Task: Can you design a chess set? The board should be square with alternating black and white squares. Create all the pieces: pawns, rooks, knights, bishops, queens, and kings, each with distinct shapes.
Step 1136:
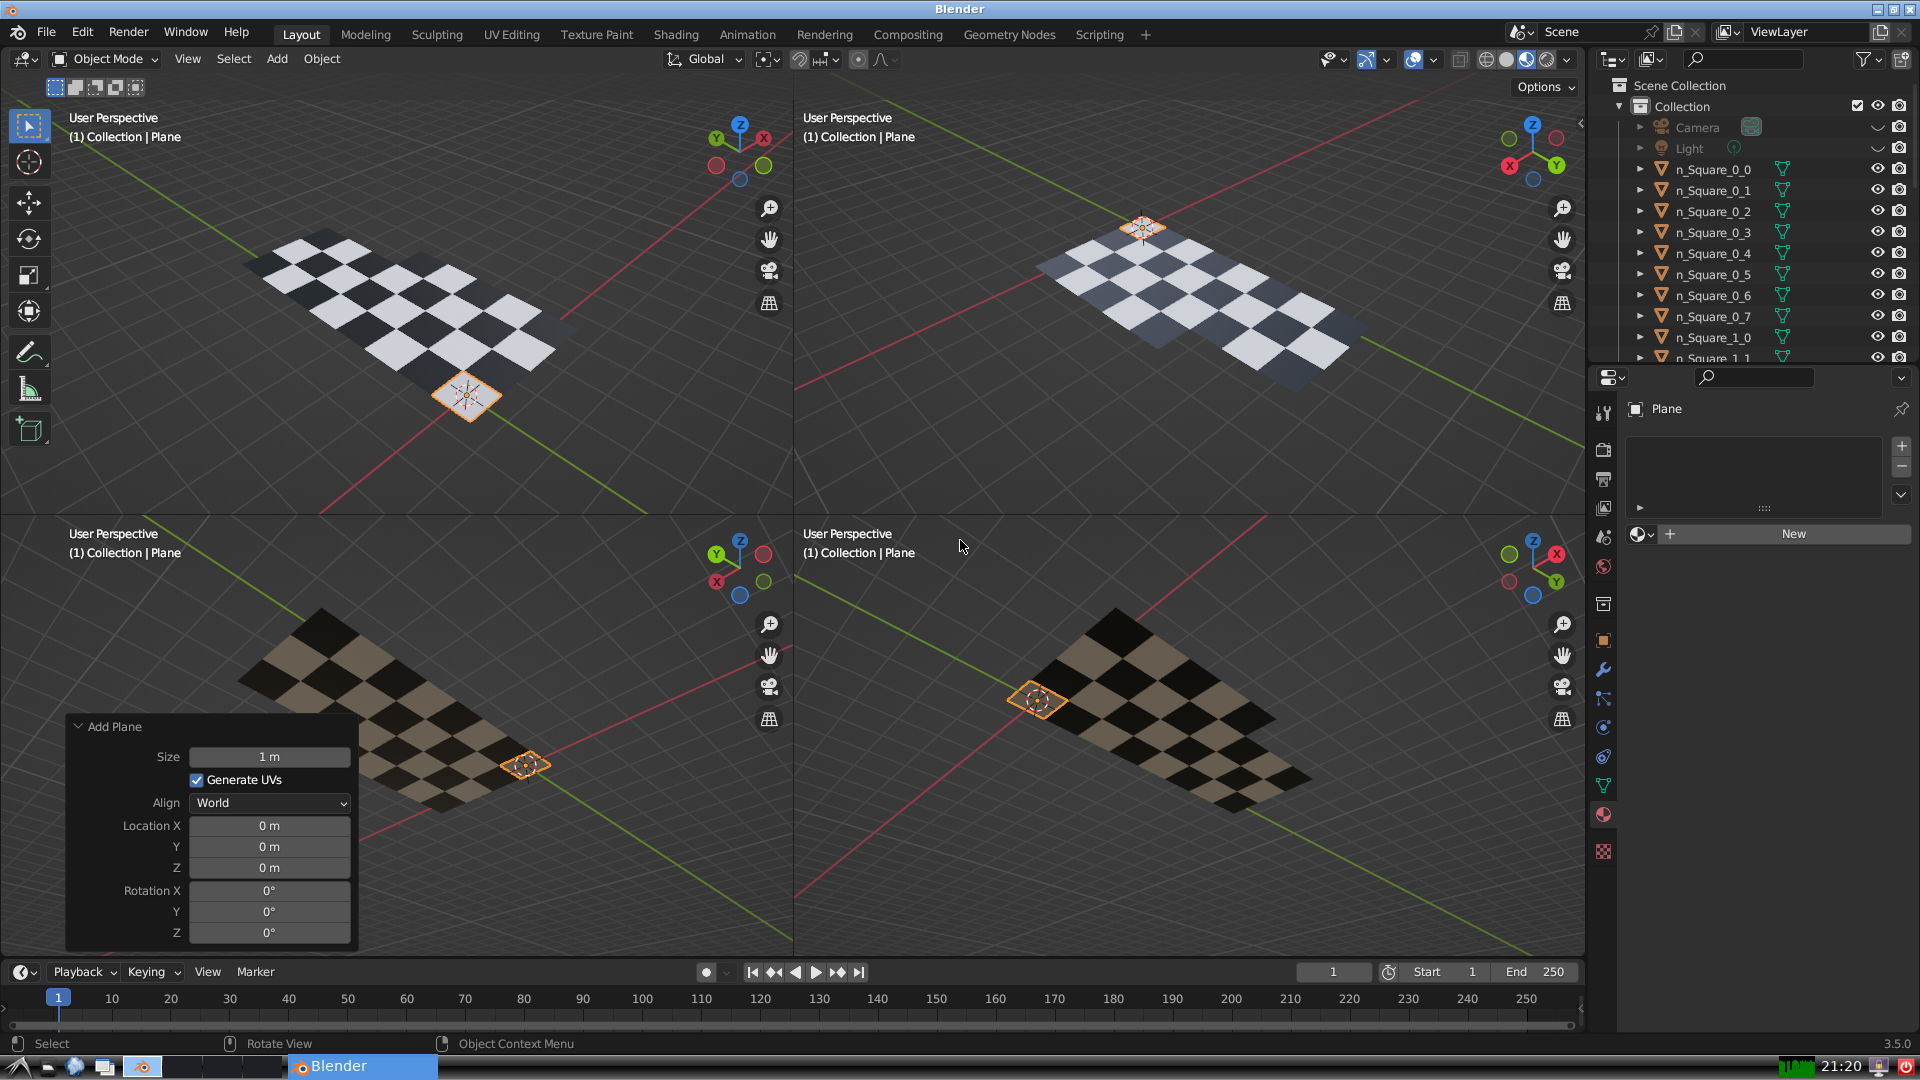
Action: {"key_press": ['Ctrl, Home']}